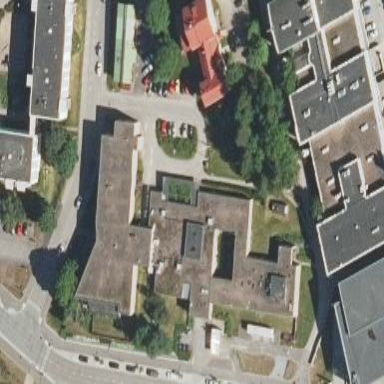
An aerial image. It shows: Hospital providing healthcare services.